Question:
In screenshot above, I have three social media icons appearing as squareboxes. I checked the following html code.
'''
<ul class="nav pull-left">
<li class="divider-vertical"></li>
<li><a title="Like us on WA Facebook" href="#"><i class="fa fa-facebook-square fa-lg"></i></a></li>
<li><a title="Follow us on WA Twitter" href="#"><i class="fa fa-twitter fa-lg"></i></a></li>
<li><a title="Subscribe to our WA Youtube channel" href="#"><i class="fa fa-youtube fa-lg"></i></a></li>
</ul>
'''
And I confirm its link stylesheet does exists.. I never had this issue on my local machine environment and both of my local wordpress version vs the online wordpress version are exactly the same ie 3.5.1. So why is it that after uploading to Google App Engine that I get this display problems?
Has anyone encountered this problem when migrating Wordpress into Google App Engine before?
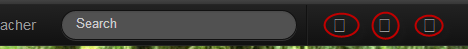
Answer: Yes, I faced a similar problem a few days ago. The problem is mainly with GAE not being able to recognize the mime-type of the font files like .woff, .otf, .ttf and so on. You have to manually set it in your app.yaml file.
This question elaborates on how to do that <URL>.
But an method I found was to just add the font-awesome fonts in the head section which is the first method given in this link <URL>.
That worked for me. Hope it helps.